Question: I have a responsive page where I need to insert various content in different heights:
- The upper part is an image with a gradient overlay (red).- Beneath it is a div with the same color (blue), so it looks like its a smooth transition between those 2 divs.

The issue is that the content (yellow) needs to push down the blue div depending on how much content is inside the yellow div, but the yellow div needs to be 'position: absolute' to be displayed where it is.
Is this doable in pure CSS? Or would I need javascript to calculate the hight of the blue div?
<URL>
HTML
'''
<div class="pr">
<img src="http://www.cphrecmedia.dk/musikdk/stage/demobilleder/detartistchannel2.jpg">
<div id="campaignreleases"></div>
<img id="camlogo" src="http://www.cphrecmedia.dk/musikdk/stage/css/lyttesession.svgz" alt="MusikDK logo">
</div>
<div id="camrel">
<img src="http://www.cphrecmedia.dk/musikdk/stage/demobilleder/detlyttealbum.jpg" alt="ALBUMNAME">
<p>Below I need to add whatever I'll need. So basically it needs to push down the "camrel" div, but all this content also needs to be positioned just below the logo (inside the "pr" div)</p>
</div>
'''
CSS
'''
body {
background: #ddd
}
.pr {
position: relative;
width: 800px
}
.pr img {
width: 100%
}
#campaignreleases {
position: absolute;
top:0;
bottom:0;
left:0;
right:0;
background: -moz-linear-gradient(top, rgba(26, 188, 156, 0.2) 0%, rgba(26, 188, 156, 1) 100%);
background: -webkit-gradient(linear, left top, left bottom, color-stop(0%, rgba(26, 188, 156, 0.2)), color-stop(100%, rgba(26, 188, 156, 1)));
}
#camlogo {
position: absolute;
-webkit-transform: translateX(-50%);
left: 50%;
top:15%;
opacity: 1 !important;
max-width: 500px
}
#camrel {
background: #1ABC9C;
text-align: center;
overflow: auto;
}
#camrel img {
width: 250px;
.roundedcorners;
}
'''
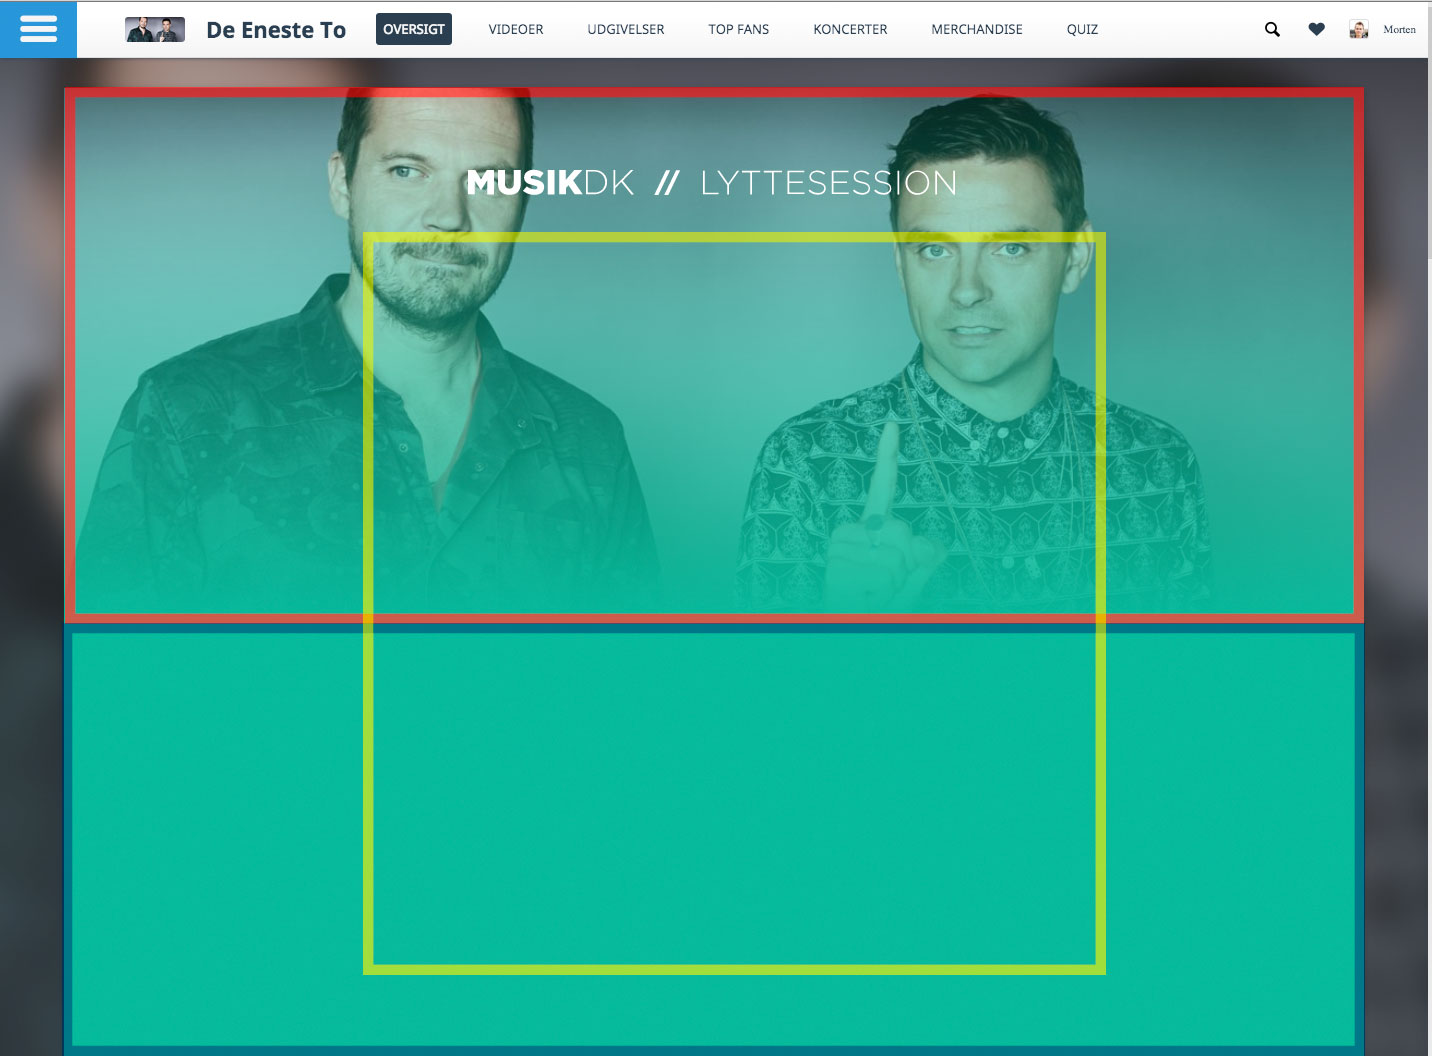
Answer: It's doable with pure CSS, but you need to turn the way it's CSSed around. The red and blue div need to be 'position: absolute;' since their height doesn't change, and the yellow div should have 'position: relative;' because then that div will set the height of the document.
You might get a problem with the background color that way. But that can be solved by giving the body the same background color as the blue div.
In case it is unclear, or you still have no idea how to do it, let me know. I'd be happy to help.
---
Edit: I've created a <URL> using yours, to create what I explained above.